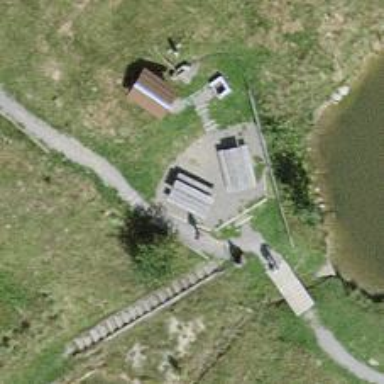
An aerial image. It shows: Picnic table located in leisure land area.